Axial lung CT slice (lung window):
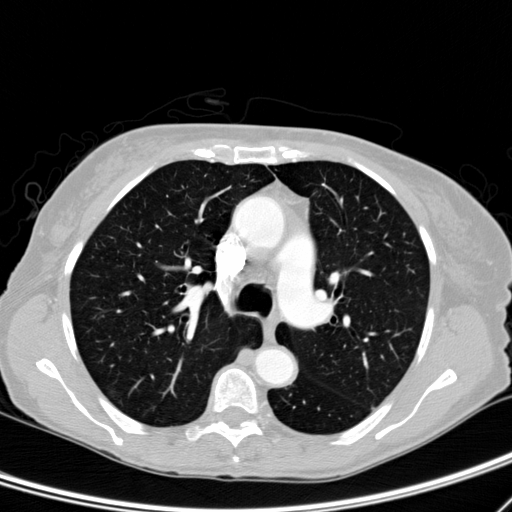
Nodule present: no